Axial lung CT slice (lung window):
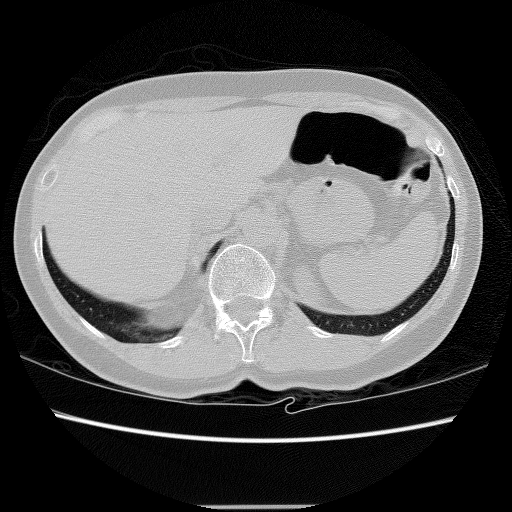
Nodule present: no